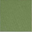
Piece: xx